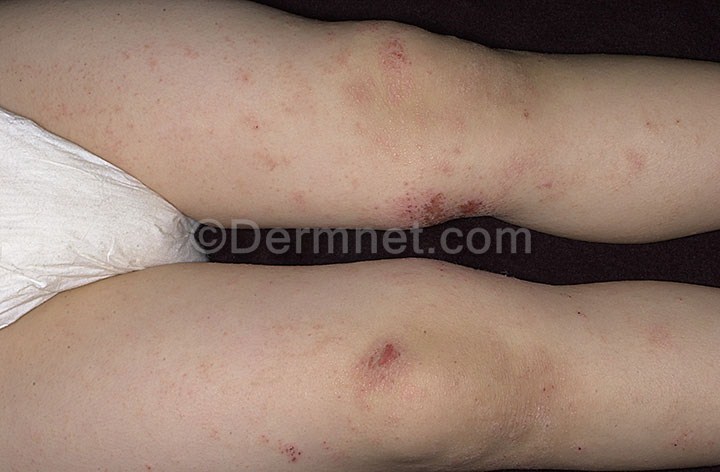
Disease: Atopic Dermatitis Photos